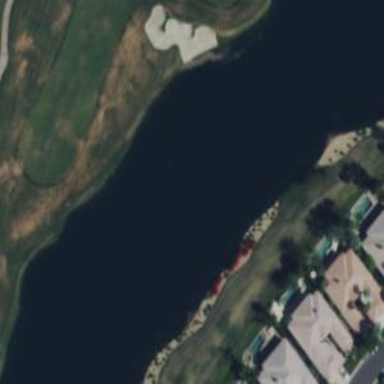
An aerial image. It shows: Water hazard in golf course. The hazard is natural water feature.